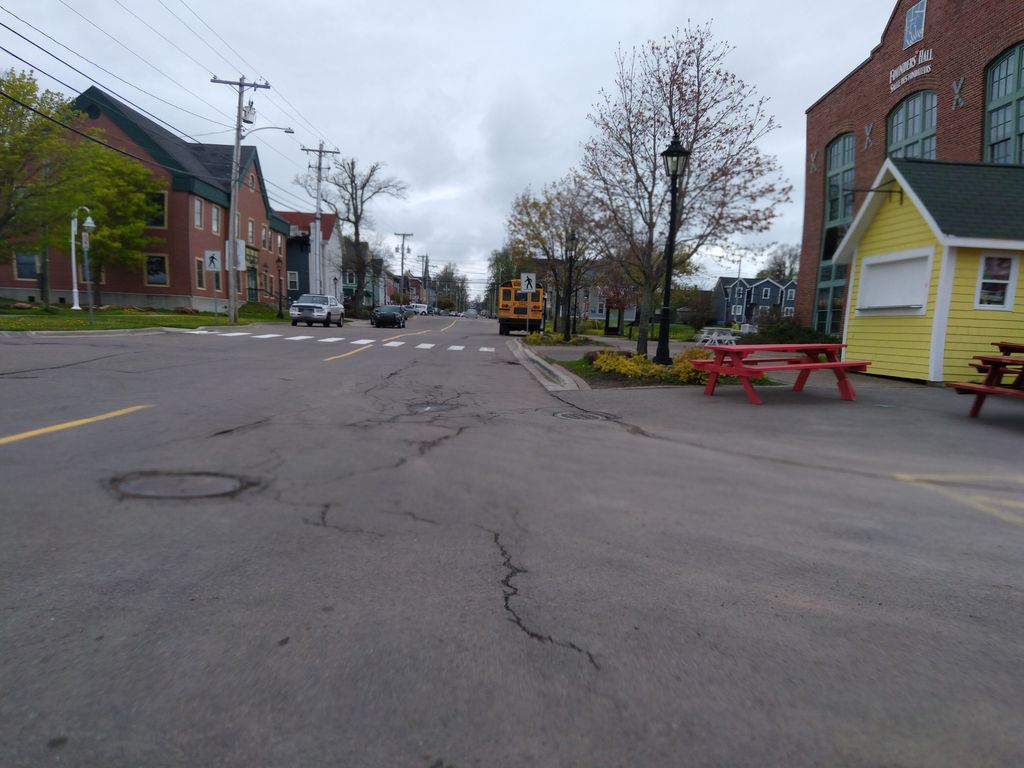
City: charlottetown